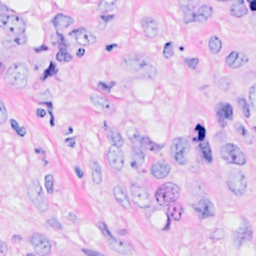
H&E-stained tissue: Breast